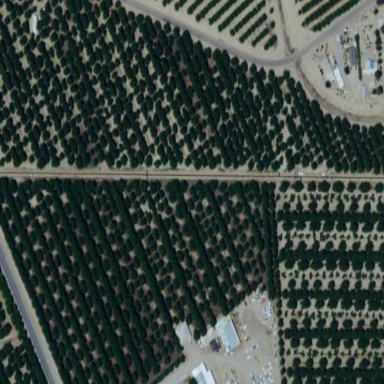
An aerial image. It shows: Orchard.